Question: Tufte gives a good bad example of why cross hatching is distorting, the shimmer effect (The Visual Display of Quantitative Information, 2001, p. 108) that looks similar to:

Though his is crisper. How could I replicate this in R? As it's not considered good practice figuring out the easiest way to replicate is proving challenging.
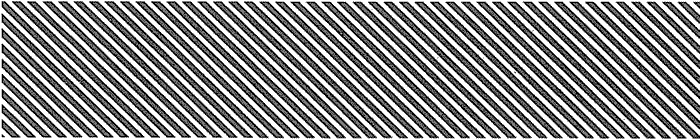
Answer: Here's an option using 'abline':
'''
plot(NA,NA, xlim=c(0,100), ylim=c(0,100))
for(i in seq(-15,600,6)) {
abline(i, -3, lwd=6)
}
'''

per Tyler: Here's what I used exactly in a knitr doc, just as annoying as the original.
'''
plot(NA,NA, xlim=c(0,100), ylim=c(0,100), ylab=NA, xlab=NA, yaxt='n', xaxt='n', bty = "n")
for(i in seq(-15,500,6)) {
abline(i, -3, lwd=4)
}
'''